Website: apple
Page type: payment
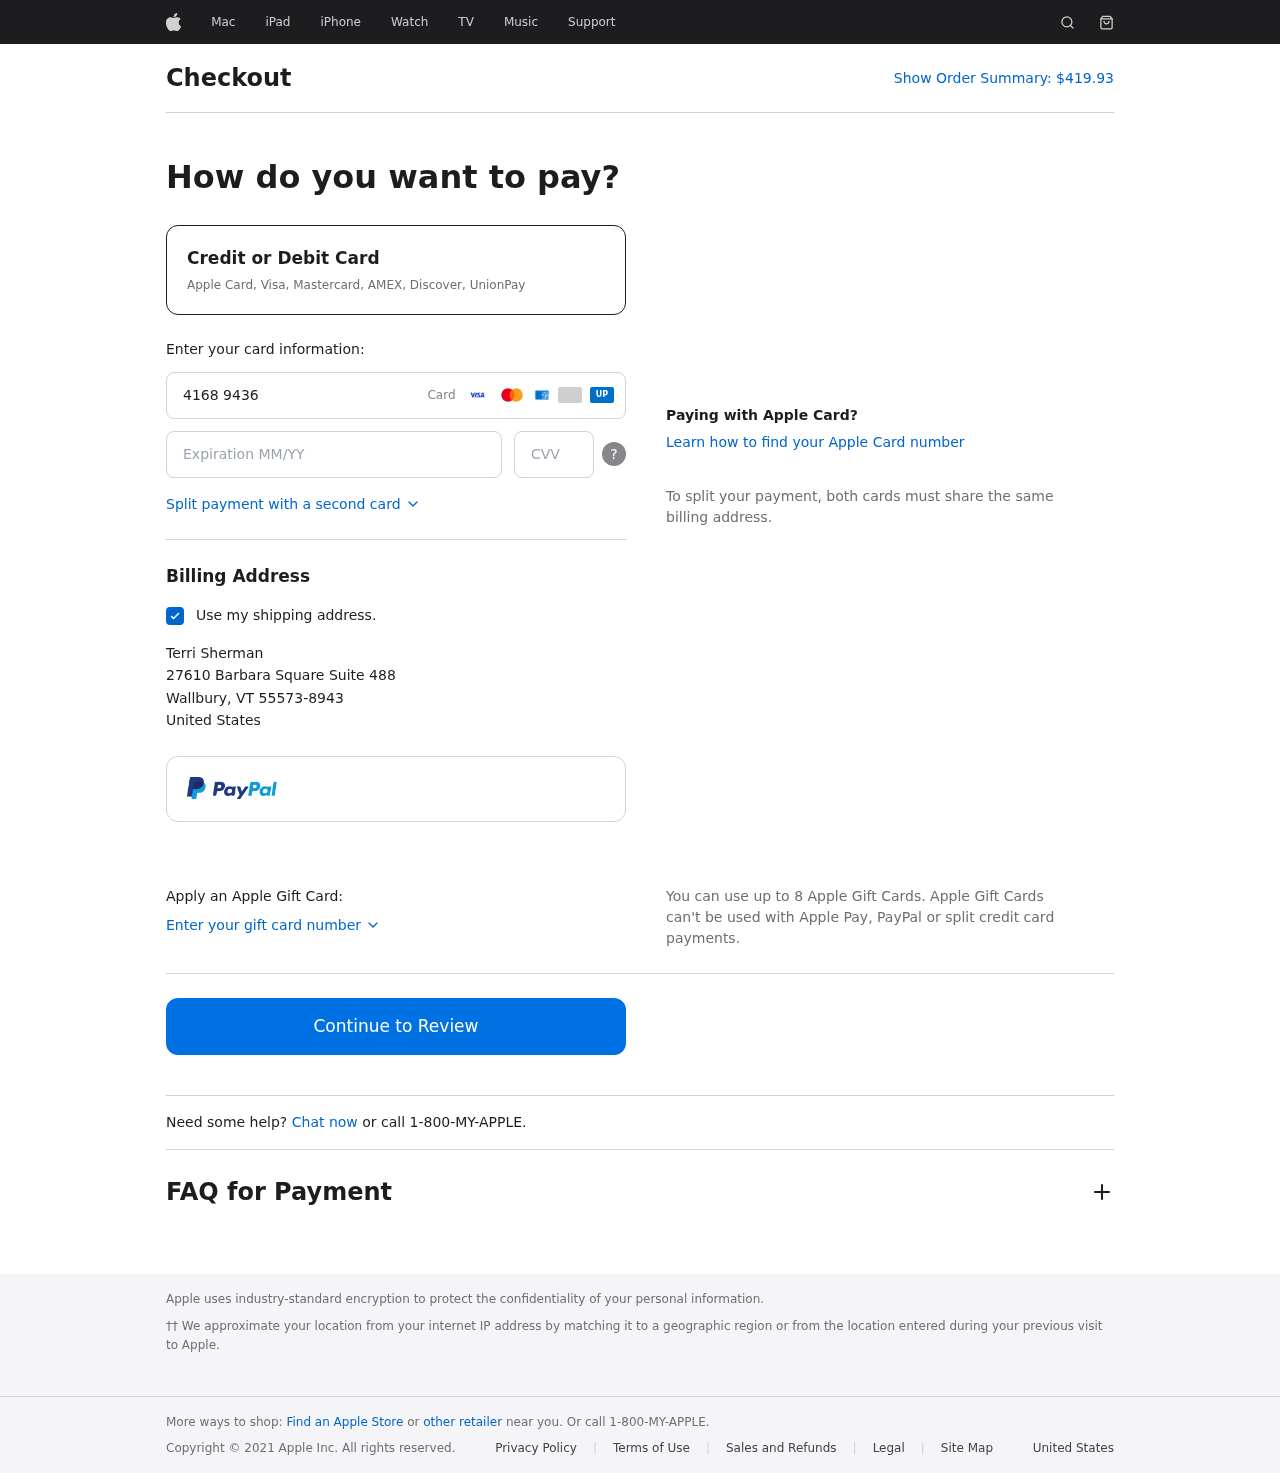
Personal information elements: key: PII_CARD_CVV
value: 511
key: PII_CARD_EXPIRY
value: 01/29
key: PII_CARD_NUMBER
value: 4168 9436 2867 1050
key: PII_CITY
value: Wallbury
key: PII_COUNTRY
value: United States
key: PII_FULLNAME
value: Terri Sherman
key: PII_POSTCODE_FULL
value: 55573-8943
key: PII_STATE_ABBR
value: VT
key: PII_STREET
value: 27610 Barbara Square Suite 488
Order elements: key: ORDER_TOTAL
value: $419.93